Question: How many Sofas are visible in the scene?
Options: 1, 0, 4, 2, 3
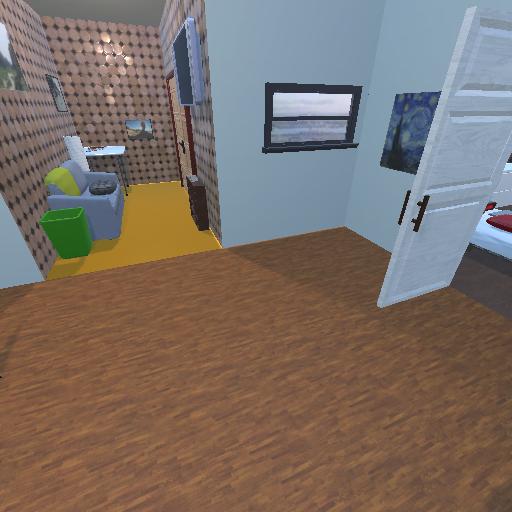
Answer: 1